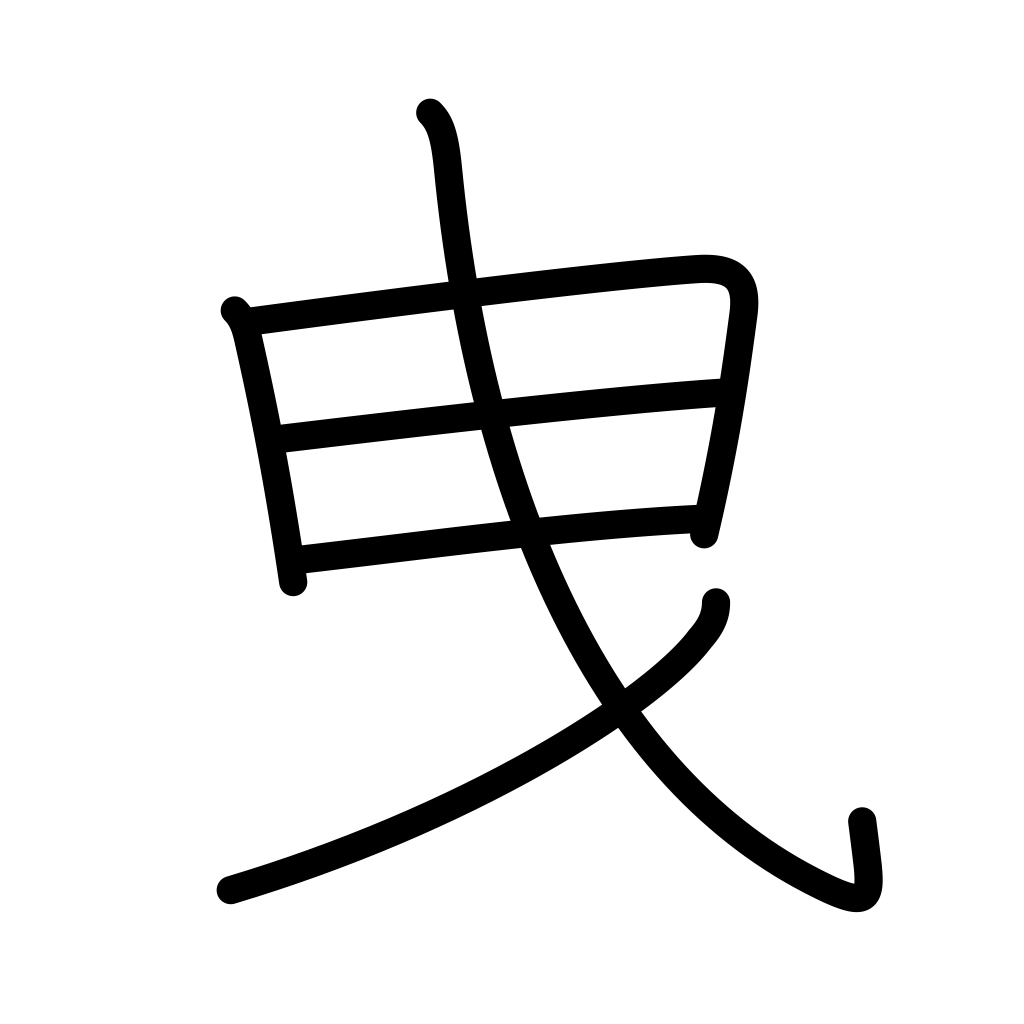
Meaning: pull, tug, jerk, admit, install, quote, refer to